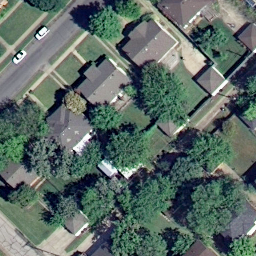
Label: residential